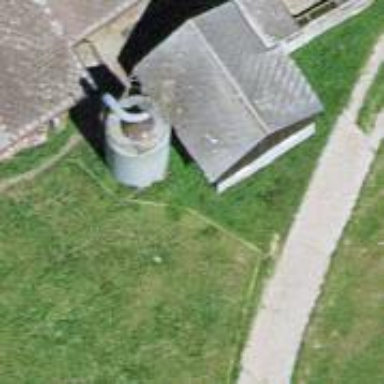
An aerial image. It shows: Gabled roof on farm auxiliary building.